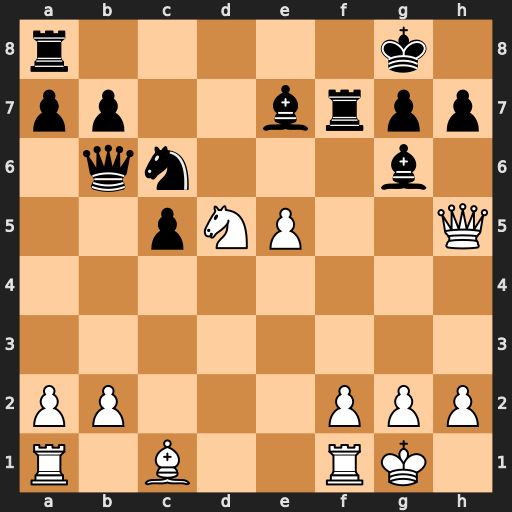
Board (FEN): r5k1/pp2brpp/1qn3b1/2pNP2Q/8/8/PP3PPP/R1B2RK1
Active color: w
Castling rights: -
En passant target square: -
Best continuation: Nxb6 Bxh5 Nxa8